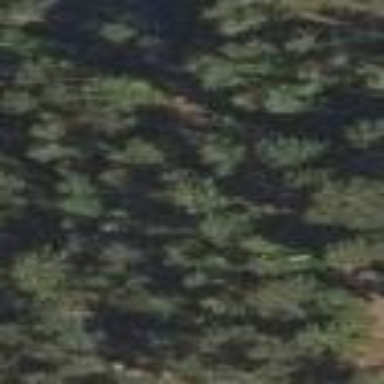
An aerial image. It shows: Forest area.